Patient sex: M
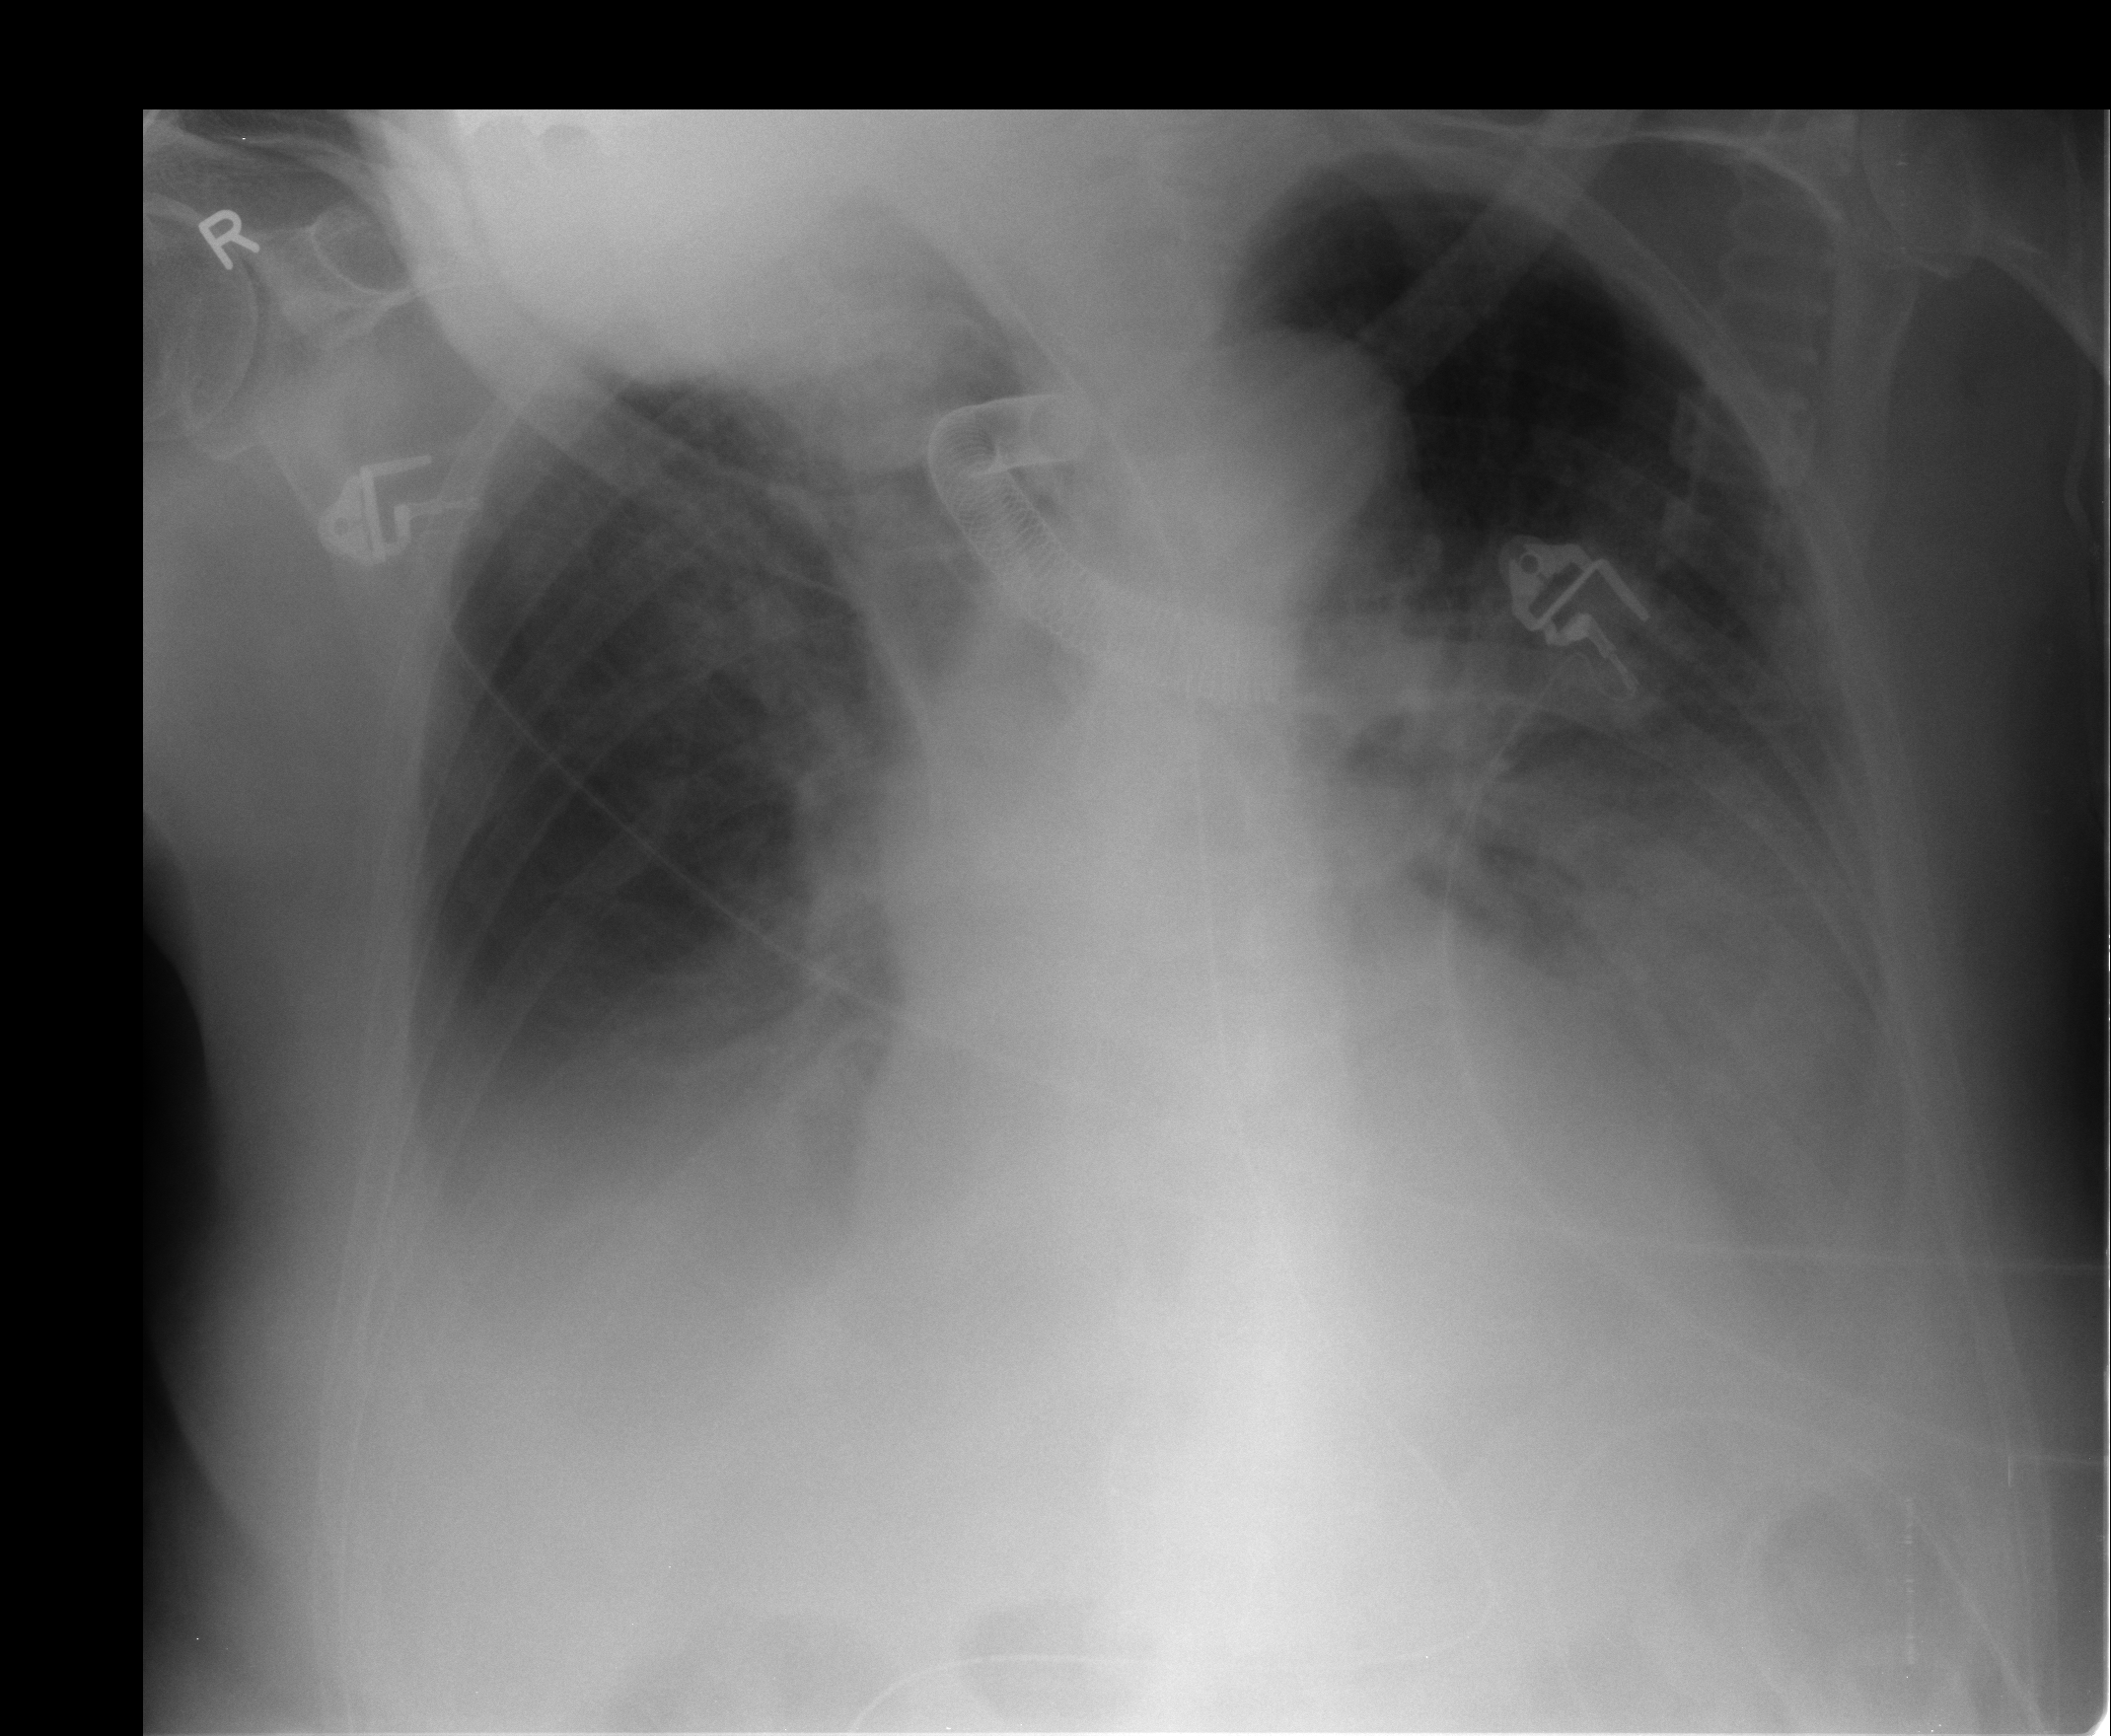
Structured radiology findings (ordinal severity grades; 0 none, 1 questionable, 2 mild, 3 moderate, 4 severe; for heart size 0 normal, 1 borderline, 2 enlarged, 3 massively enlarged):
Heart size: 2
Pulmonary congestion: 2
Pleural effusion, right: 3
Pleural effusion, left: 3
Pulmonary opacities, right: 2
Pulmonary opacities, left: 3
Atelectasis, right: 2
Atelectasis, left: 2